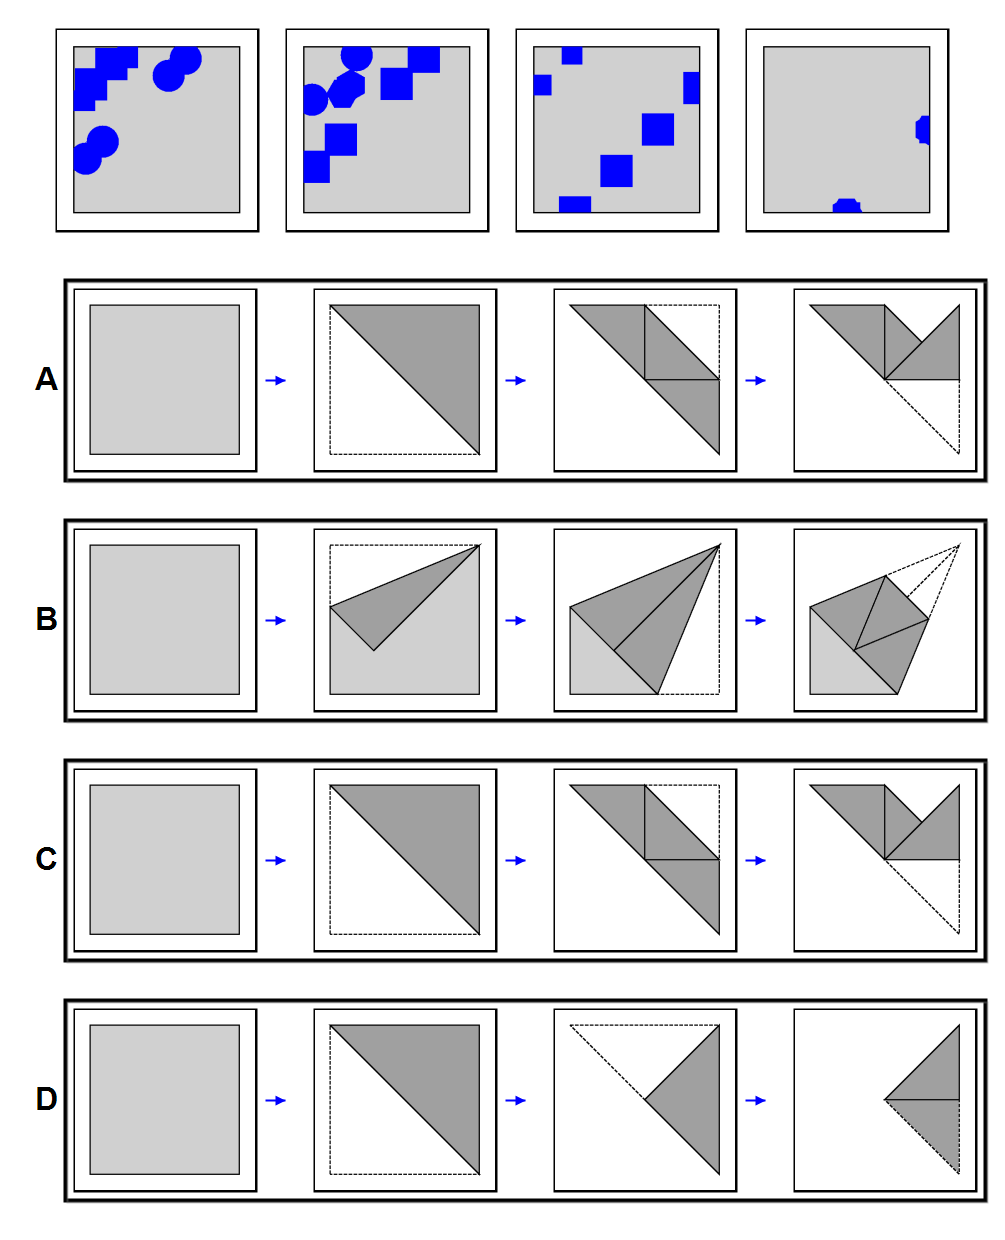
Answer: A